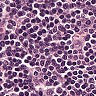
Metastatic tissue present: no